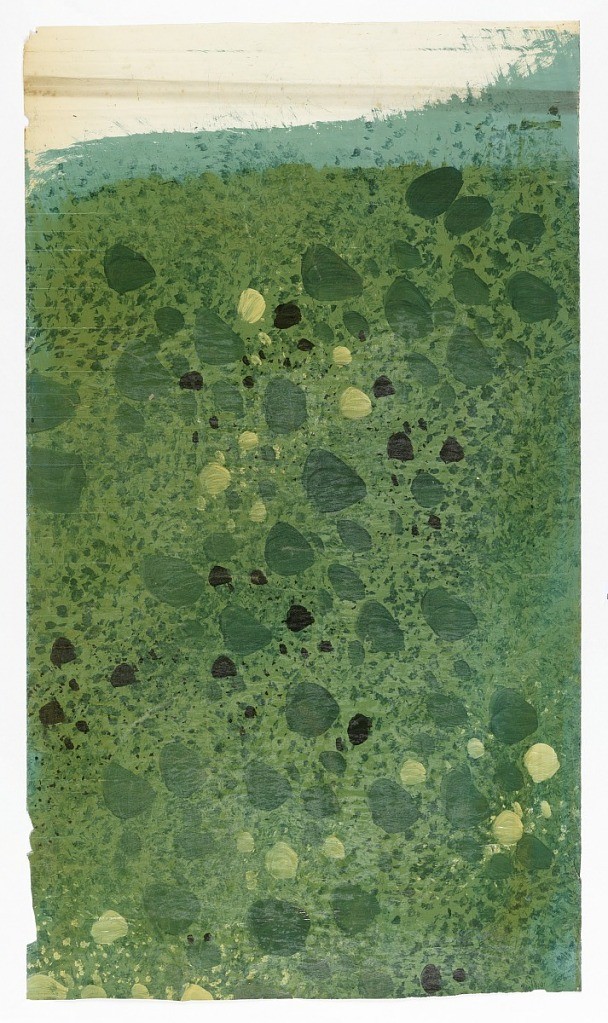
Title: Sidewall
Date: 1830–50
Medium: Block-printed on paper
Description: On light green shiny ground, cut stone imitation - possibly marble - with green, yellow, and black veins.

H# 413